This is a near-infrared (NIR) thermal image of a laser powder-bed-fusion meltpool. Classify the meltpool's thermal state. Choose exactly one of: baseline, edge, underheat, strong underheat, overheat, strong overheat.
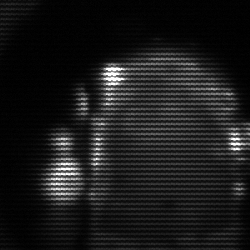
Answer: baseline